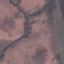
Label: HerbaceousVegetation